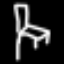
Label: chair